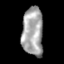
Tissue: skin
Cell type: Epithelial cells
Senescence score: 0.2869
Nuclear area (px): 1005
Mean DAPI intensity: 165.031